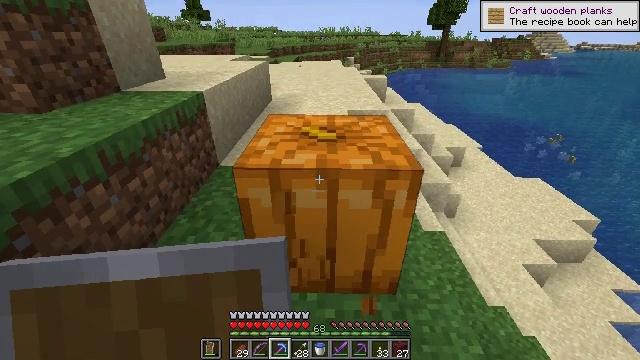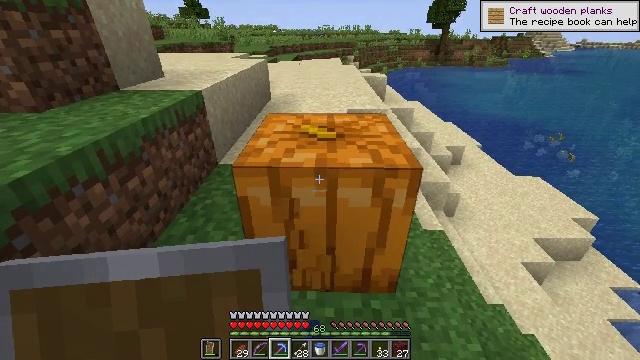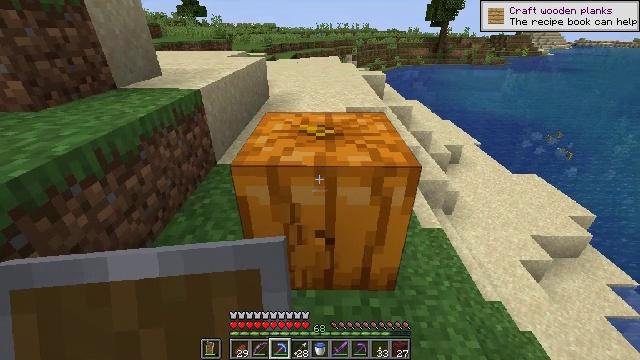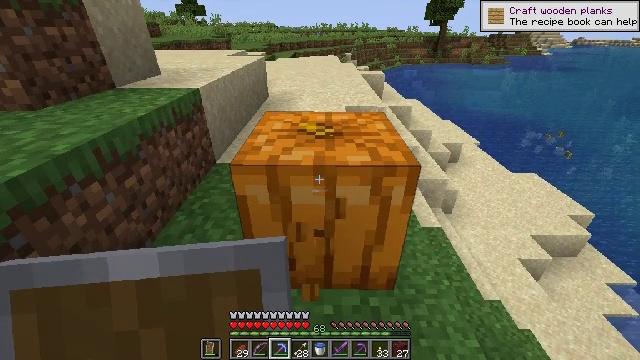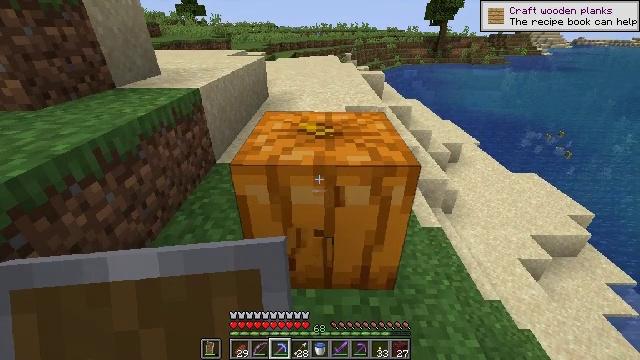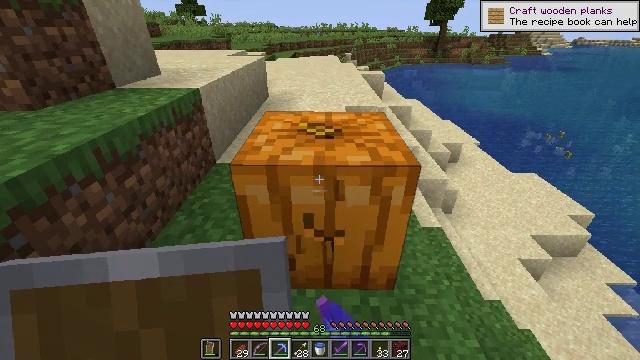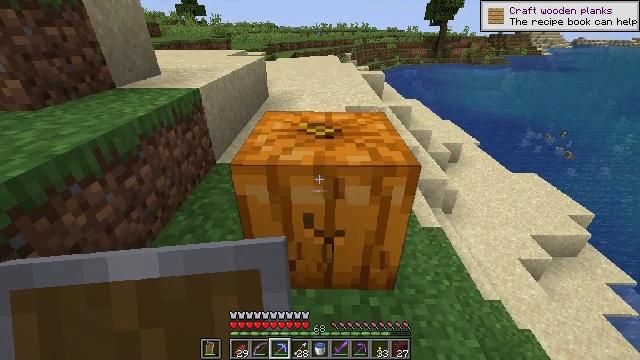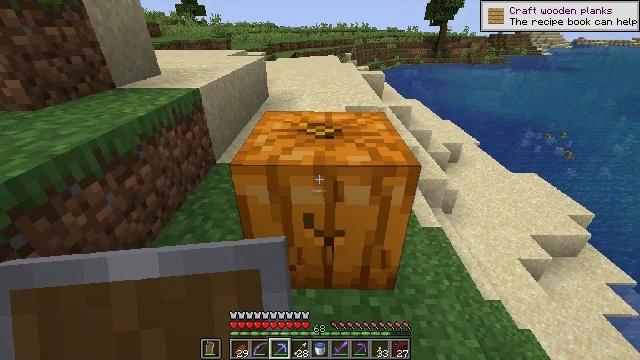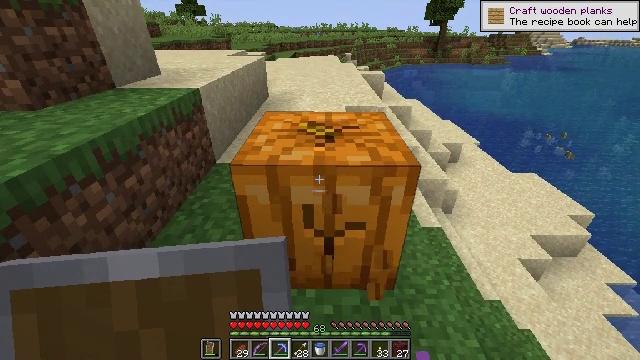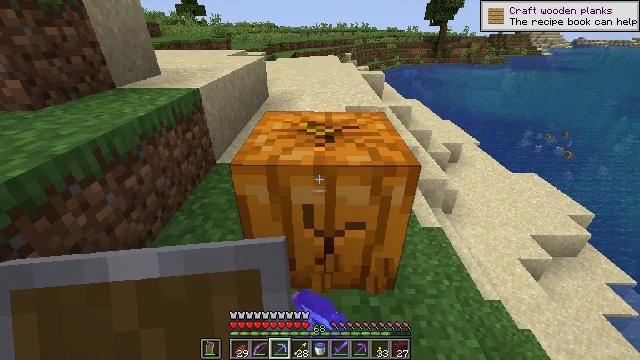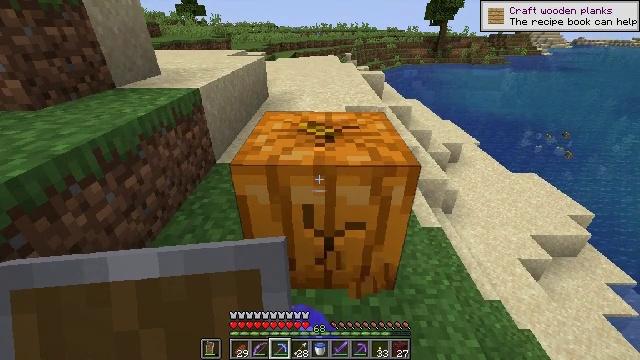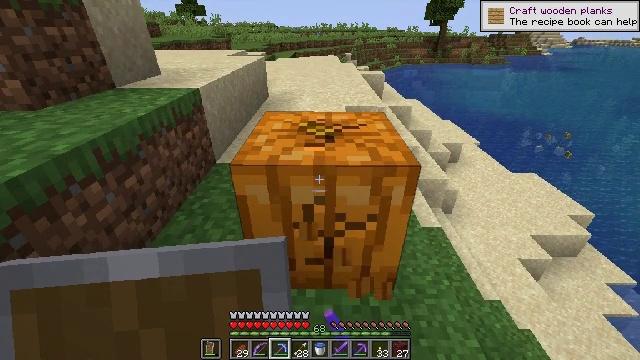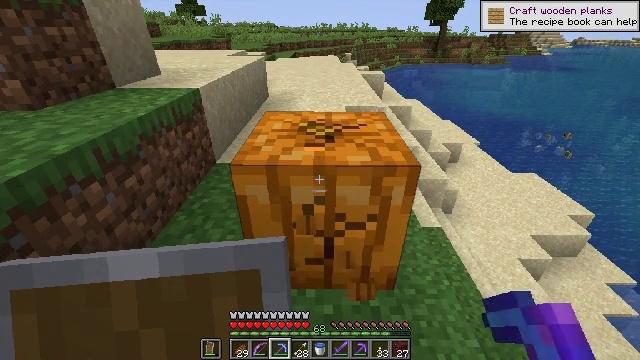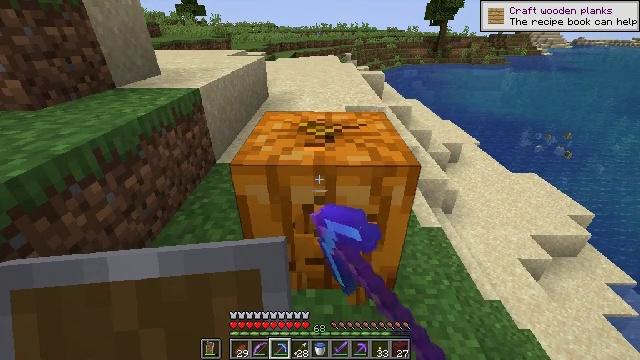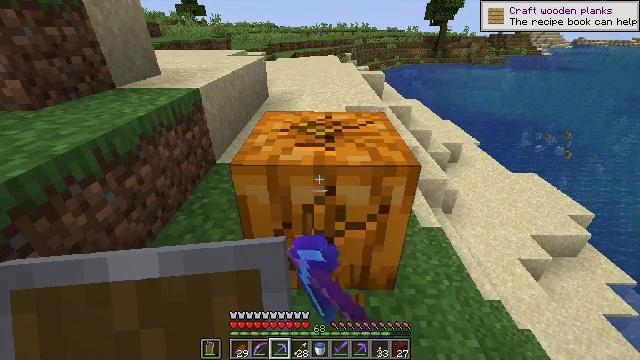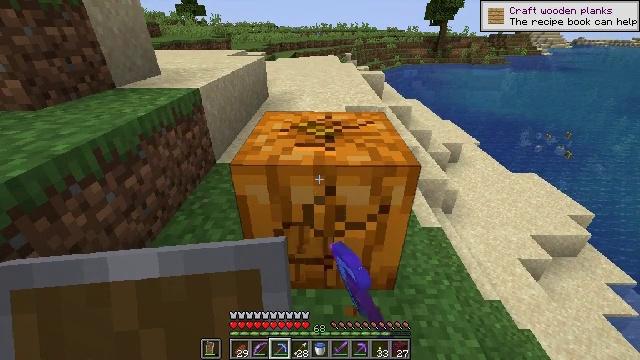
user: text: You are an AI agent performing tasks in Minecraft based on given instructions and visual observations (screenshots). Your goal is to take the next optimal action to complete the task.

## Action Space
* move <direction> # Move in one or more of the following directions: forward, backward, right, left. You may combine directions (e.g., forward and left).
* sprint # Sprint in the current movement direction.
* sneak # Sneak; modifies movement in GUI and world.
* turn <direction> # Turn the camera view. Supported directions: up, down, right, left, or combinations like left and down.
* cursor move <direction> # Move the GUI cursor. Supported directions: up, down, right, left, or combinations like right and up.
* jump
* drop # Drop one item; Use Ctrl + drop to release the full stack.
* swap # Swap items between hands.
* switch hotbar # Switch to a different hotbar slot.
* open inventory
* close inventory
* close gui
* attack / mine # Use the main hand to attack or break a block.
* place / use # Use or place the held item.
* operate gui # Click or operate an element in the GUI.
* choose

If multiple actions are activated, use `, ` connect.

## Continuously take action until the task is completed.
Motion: motion action
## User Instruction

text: Collect the pumpkin by holding left button.
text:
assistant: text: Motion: attack / mine
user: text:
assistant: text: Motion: attack / mine
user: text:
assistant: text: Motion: attack / mine
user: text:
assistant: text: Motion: attack / mine
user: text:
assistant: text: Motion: attack / mine
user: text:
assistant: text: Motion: attack / mine
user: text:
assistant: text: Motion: attack / mine
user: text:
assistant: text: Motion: attack / mine
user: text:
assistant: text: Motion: attack / mine
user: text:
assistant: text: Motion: attack / mine
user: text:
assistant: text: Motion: attack / mine
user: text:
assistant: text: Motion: attack / mine
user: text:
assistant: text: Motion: attack / mine
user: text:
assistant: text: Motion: attack / mine
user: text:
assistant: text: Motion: attack / mine
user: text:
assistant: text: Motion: attack / mine
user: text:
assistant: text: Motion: attack / mine
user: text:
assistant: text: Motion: attack / mine
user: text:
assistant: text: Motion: attack / mine
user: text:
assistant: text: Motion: attack / mine
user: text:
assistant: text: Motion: attack / mine
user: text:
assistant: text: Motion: attack / mine
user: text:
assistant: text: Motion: attack / mine
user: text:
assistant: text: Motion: attack / mine
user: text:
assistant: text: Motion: attack / mine
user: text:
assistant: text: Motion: attack / mine
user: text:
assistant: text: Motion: attack / mine
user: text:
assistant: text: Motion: attack / mine
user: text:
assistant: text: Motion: attack / mine
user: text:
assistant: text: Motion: attack / mine